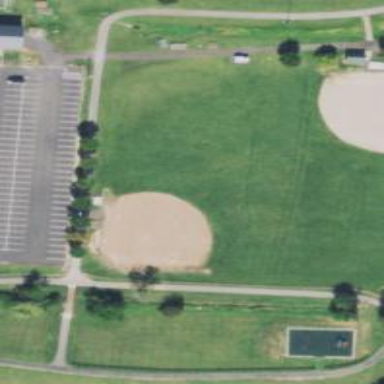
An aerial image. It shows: Baseball pitch for leisure and sports activities.